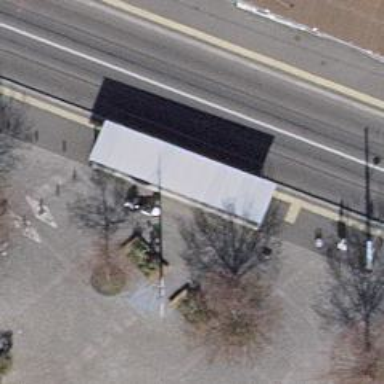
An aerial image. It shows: Tram stop with public transport stop position for trams.